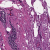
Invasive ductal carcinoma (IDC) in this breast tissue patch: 0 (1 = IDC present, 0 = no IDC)